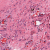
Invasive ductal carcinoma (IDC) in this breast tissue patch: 0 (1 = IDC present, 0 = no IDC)